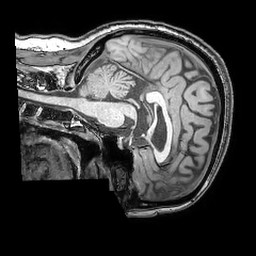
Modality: T1w
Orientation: sagittal
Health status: ill
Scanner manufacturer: philips
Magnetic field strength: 3 T
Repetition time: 0.007 s
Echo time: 0.0035 s